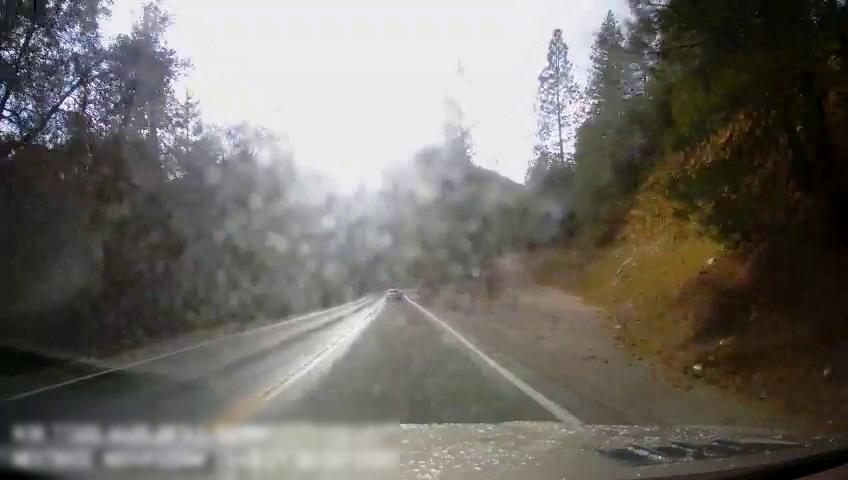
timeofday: Day
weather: Sunny
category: Drivable Space
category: Vehicles | Car
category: Lanes | Opposite Lane
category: Lanes | Current Lane
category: Lanes | Current Lane
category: Lanes | Current Lane